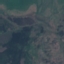
Land use / land cover class: HerbaceousVegetation